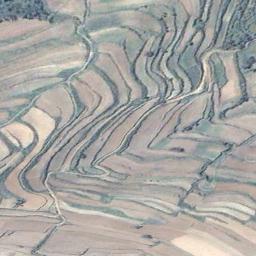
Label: terrace